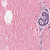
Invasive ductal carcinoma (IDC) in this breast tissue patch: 0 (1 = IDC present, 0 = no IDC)